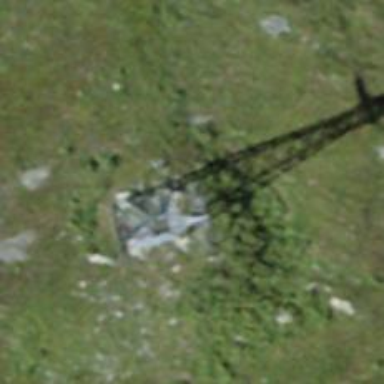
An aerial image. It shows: Pylon for aerialway.